Question: I have a directory structure of files in external storage. They don't show up in the Android File Transfer app, so I think it's a media scanner problem.
I'm creating them with a 'FileOutputStream' in a directory based on 'Environment.getExternalStoragePublicDirectory(Environment.DIRECTORY_DOCUMENTS)'.
I have the following method, called from an activity, so 'context' is an activity (forget that this blocks the main thread for now!):
'''
public void scan(Context context, File base) {
File[] files = base.listFiles();
if (files == null) {
return;
} else {
for (File file : files) {
if (file.isFile()) {
String path = file.getAbsolutePath();
MediaScannerConnection.scanFile(context, new String[]{path}, null, null);
Log.e("Langstroth", path);
} else if (file.isDirectory()) {
this.scan(context, file);
}
}
}
}
public void scan(Context context) {
this.scan(context, this.baseDir);
}
}
'''
The output of the log is as expected:
'''
E/MyApp: /storage/emulated/0/Documents/Langstroth/sample/<PHONE>4874.wav
E/MyApp: /storage/emulated/0/Documents/Langstroth/sample/<PHONE>9491.wav
'''
And then lots of:
'''
E/MyApp: Scan completed path /storage/emulated/0/Documents/Langstroth/sample/<PHONE>4874.wav uri content://media/external/audio/media/7836
E/MyApp: Scan completed path /storage/emulated/0/Documents/Langstroth/sample/<PHONE>9491.wav uri content://media/external/audio/media/7838
'''
This proves that the files exist. They don't show up in the Android File Transfer though.
Here's the strange thing. Another method:
'''
public void otherDemo(Context context, File baseDir) {
String newPath = baseDir.getAbsolutePath() + "/some/random/dirs";
Log.e("Langstroth", "New path " + newPath);
File dir = new File(newPath);
dir.mkdirs();
Log.e("Langstroth", dir.exists() ? "Dir exists": "Dir does not exist");
File f = new File(dir, "myfile.txt");
try {
new BufferedOutputStream(new FileOutputStream(f)).close();
} catch (IOException e) {
e.printStackTrace();
}
Log.e("Langstroth", f.exists() ? "File exists": "File does not exist");
MediaScannerConnection.scanFile(context, new String[]{f.getAbsolutePath()}, null, null);
}
'''
and the log output:
'''
E/MyApp: New path /storage/emulated/0/Documents/Langstroth/some/random/other/dirs
E/MyApp: Dir exists
E/MyApp: File exists
E/MyApp: File: /storage/emulated/0/Documents/Langstroth/some/random/other/dirs/myfile.txt
E/MyApp: Other scan completed path /storage/emulated/0/Documents/Langstroth/some/random/other/dirs/myfile.txt uri content://media/external/file/7842
'''
Proof:

Where are the other files?
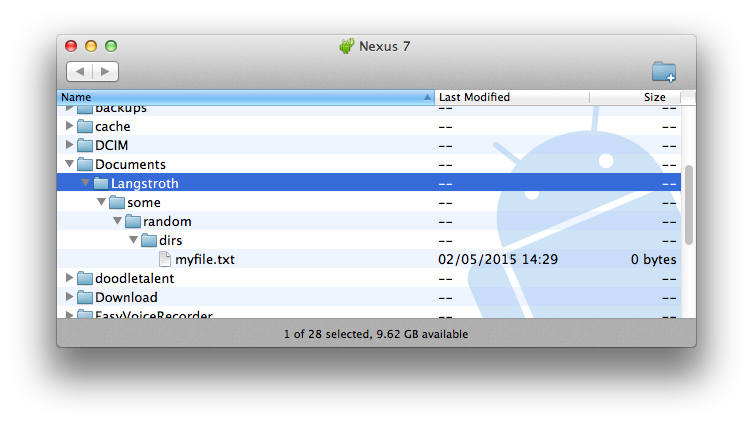
Answer: Generally speaking, before you let another process work with a file, you want to ensure all bytes are flushed to disk, via 'getFD().sync()'. In particular, this seems to help with the whole media scanning thing.
> the files shows up in a .listFiles(), and .exist(), and the callback for the MediaScanner says that it completed correctly. Surely an extant (if empty) file should show up?
The ways of the media scanner are mysterious. :-) IOW, beats me.
Bear in mind that there are multiple moving parts here: your app, the media scanner, the MTP daemon on Android, and your MTP client. The breakdown could be at any stage. If you unplug and re-plug in the device, and now the files show up in your MTP client, my guess would be that the MTP client is working off of a slightly stale cache.